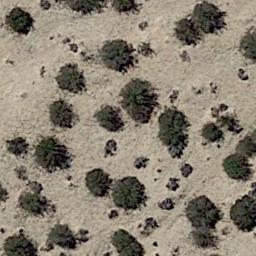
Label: chaparral